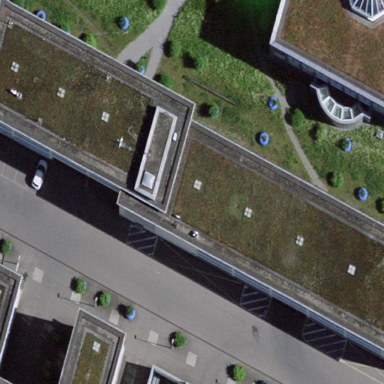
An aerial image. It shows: Public government office.